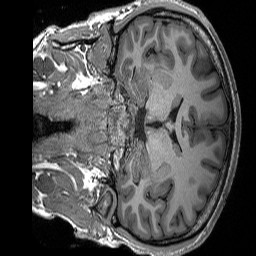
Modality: T1w
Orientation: coronal
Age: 24
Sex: male
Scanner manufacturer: siemens
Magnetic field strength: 3 T
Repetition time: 2.3 s
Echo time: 0.00298 s